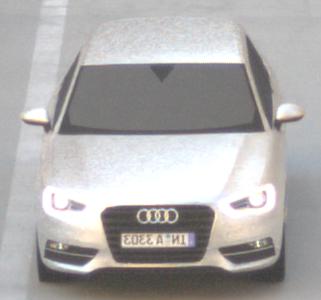
Make: Audi
Model: A3 1.2 TFSI
Detailed model: A3 (8V)
Model produced from: 2013/02
Model produced until: 2014/05
Doors: 3
Color: white
Road condition: dry road
Daytime: morning or afternoon
Contrast: low contrast